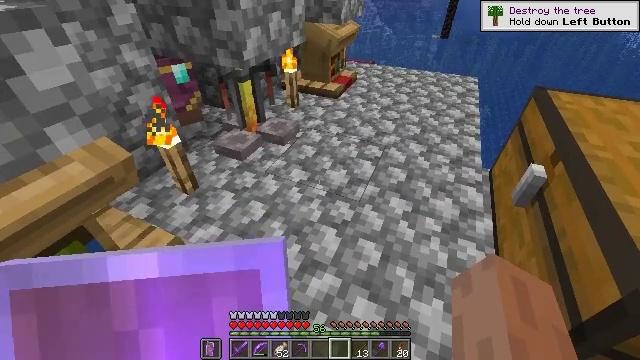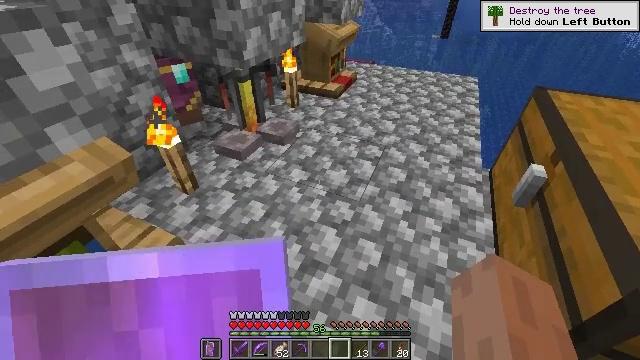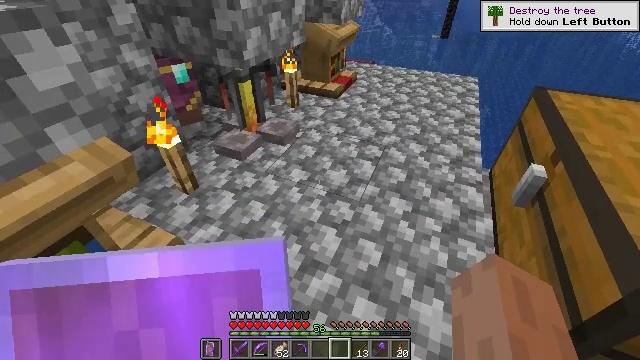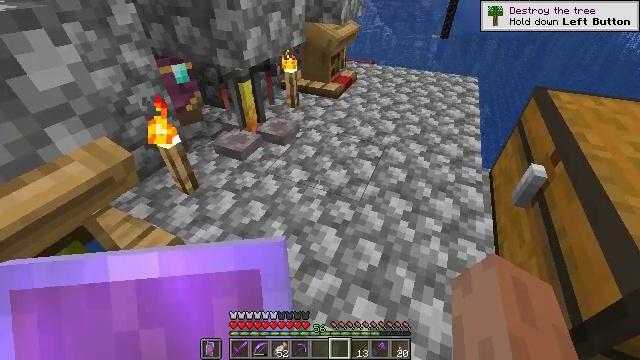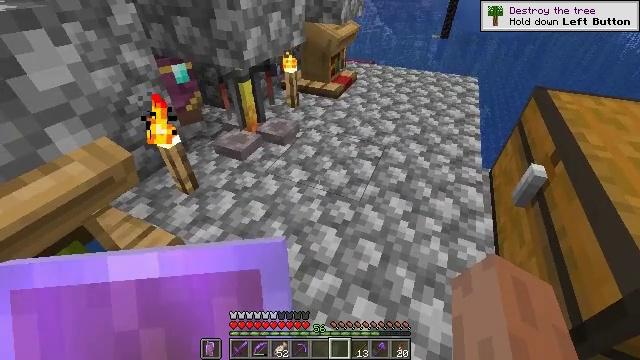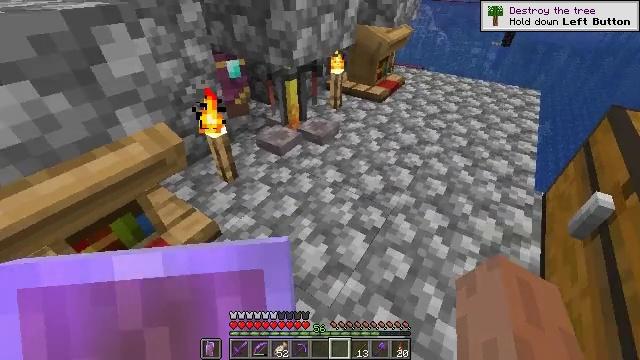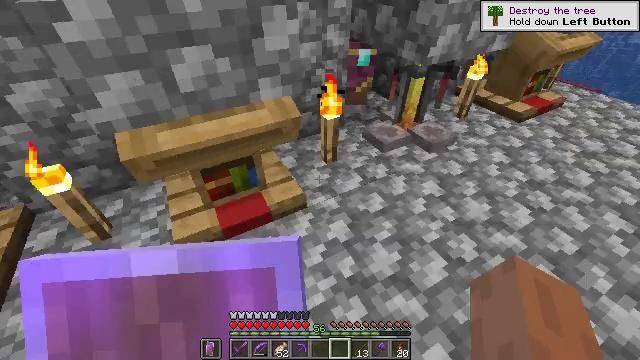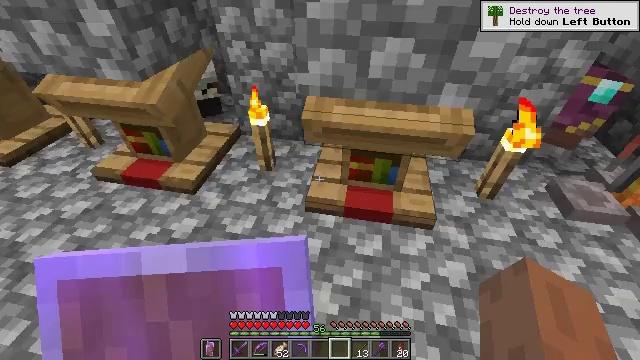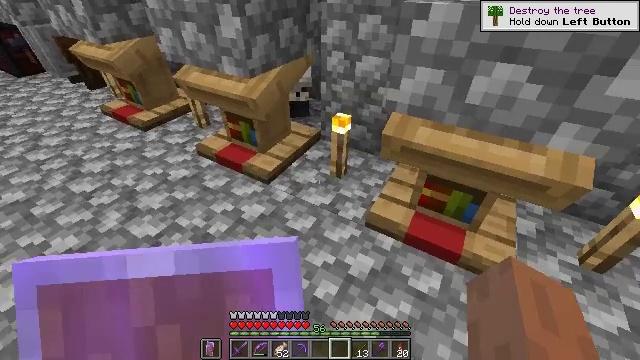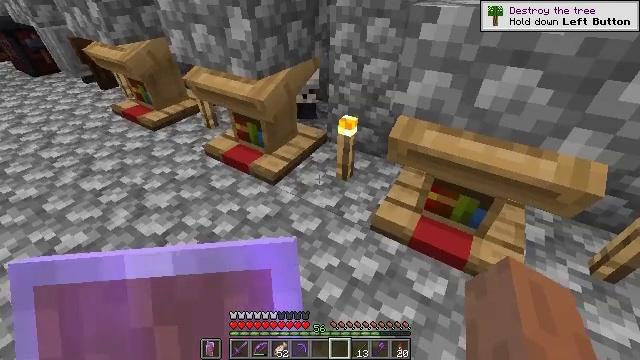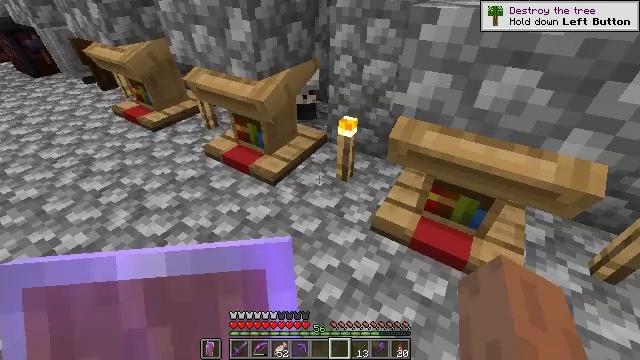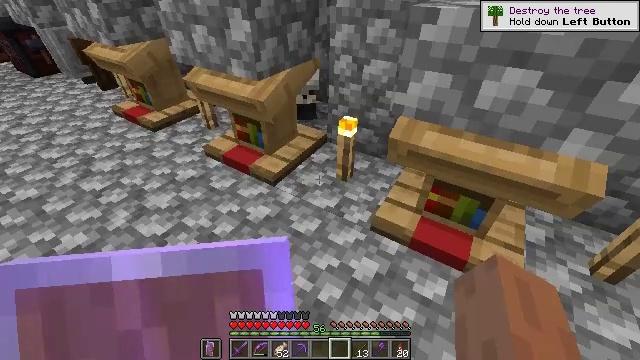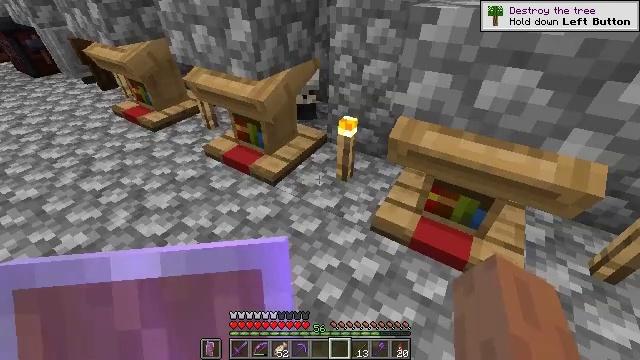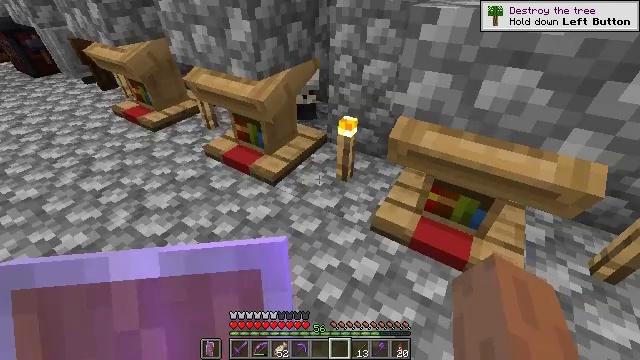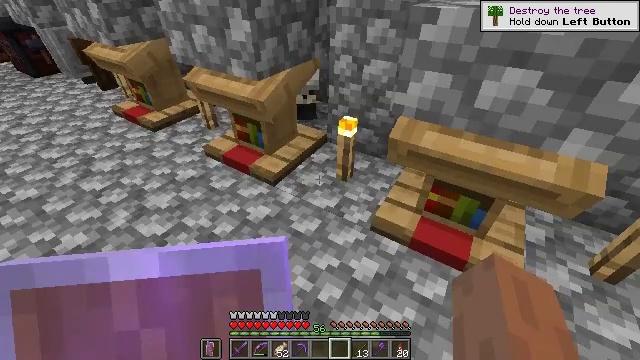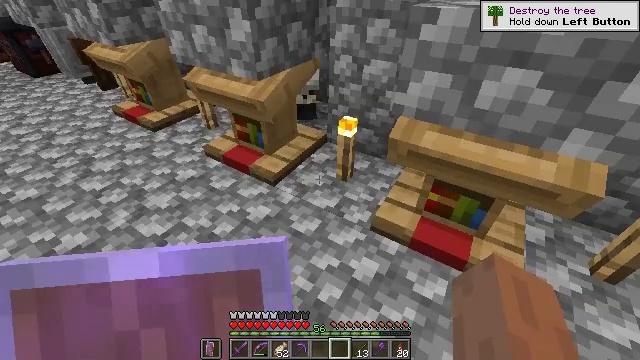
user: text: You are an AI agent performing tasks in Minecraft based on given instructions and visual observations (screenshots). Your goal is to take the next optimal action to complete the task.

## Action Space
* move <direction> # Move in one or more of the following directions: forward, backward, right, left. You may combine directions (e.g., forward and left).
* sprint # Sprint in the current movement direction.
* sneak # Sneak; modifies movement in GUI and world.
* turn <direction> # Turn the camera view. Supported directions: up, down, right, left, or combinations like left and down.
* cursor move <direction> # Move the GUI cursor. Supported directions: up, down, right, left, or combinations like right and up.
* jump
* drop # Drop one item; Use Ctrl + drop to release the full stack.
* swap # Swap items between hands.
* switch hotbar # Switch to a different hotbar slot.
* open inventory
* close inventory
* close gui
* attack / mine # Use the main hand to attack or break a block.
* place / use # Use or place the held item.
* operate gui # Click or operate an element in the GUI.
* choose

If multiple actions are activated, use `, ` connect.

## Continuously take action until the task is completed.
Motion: motion action
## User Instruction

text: Craft paper with the crafting table.
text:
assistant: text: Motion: no_op
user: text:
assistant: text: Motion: no_op
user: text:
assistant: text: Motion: no_op
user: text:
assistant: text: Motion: no_op
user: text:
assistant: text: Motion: turn left
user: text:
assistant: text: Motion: turn left and down
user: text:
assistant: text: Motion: turn left
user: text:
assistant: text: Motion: turn left and up
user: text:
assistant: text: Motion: turn left
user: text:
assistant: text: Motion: no_op
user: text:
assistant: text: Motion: no_op
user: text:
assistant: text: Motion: no_op
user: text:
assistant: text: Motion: no_op
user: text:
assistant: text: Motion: no_op
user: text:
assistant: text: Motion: no_op
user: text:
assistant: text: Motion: turn left
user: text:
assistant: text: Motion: turn left and up
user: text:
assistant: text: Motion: move forward, turn left and up
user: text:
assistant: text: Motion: move forward, turn left and up
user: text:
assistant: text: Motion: move forward
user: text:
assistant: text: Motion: move forward
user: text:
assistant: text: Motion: move forward, turn right
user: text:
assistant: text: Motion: move forward, turn right
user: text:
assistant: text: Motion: move forward, turn right
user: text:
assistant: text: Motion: move forward, turn right
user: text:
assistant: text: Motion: move forward
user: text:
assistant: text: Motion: move forward
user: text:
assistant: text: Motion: move forward
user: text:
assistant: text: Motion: move forward
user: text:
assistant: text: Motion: move forward